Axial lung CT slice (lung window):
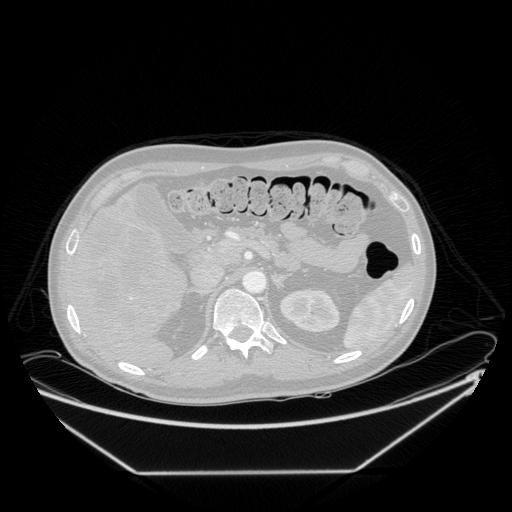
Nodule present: no